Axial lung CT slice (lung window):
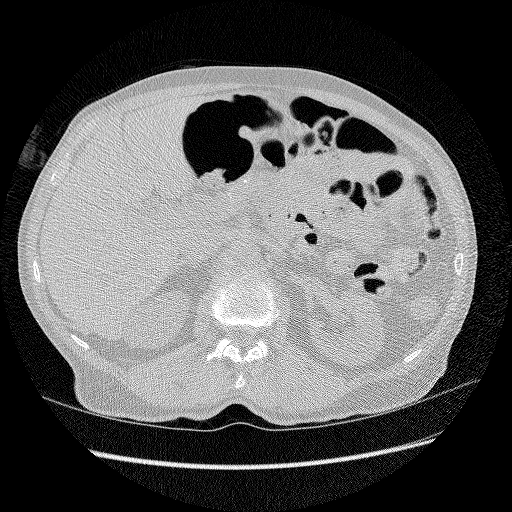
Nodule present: no